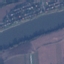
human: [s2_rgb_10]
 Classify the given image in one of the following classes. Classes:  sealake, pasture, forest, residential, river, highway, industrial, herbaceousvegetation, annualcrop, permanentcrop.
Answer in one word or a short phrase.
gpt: River